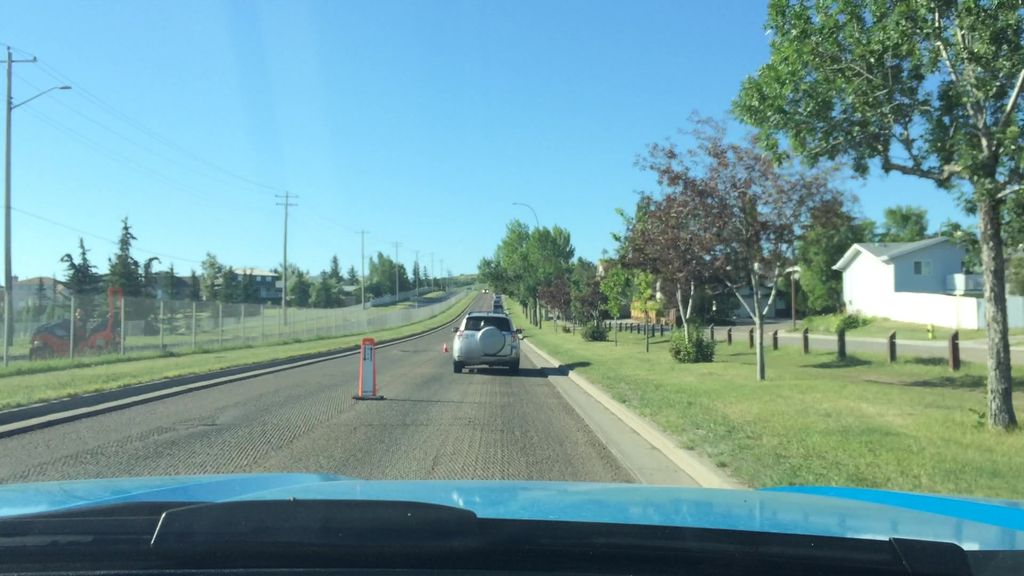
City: calgary